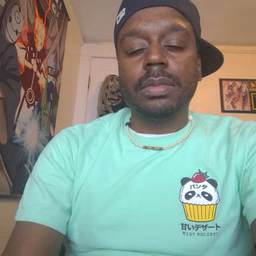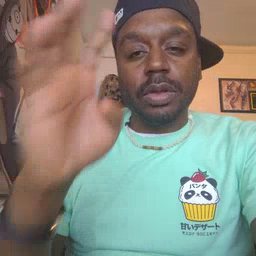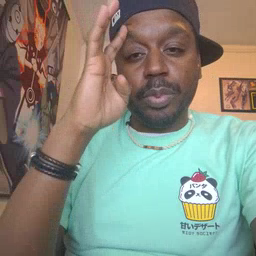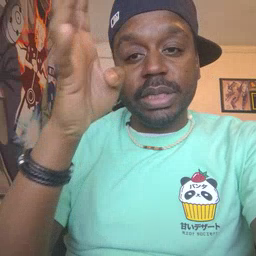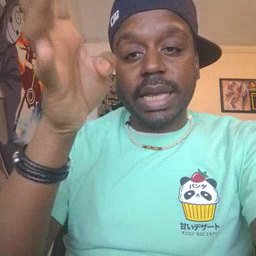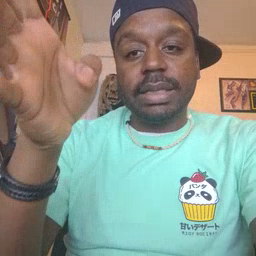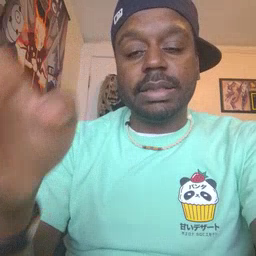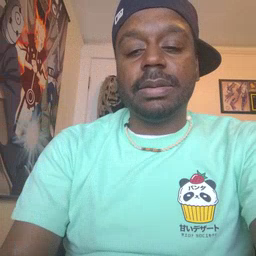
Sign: pretend